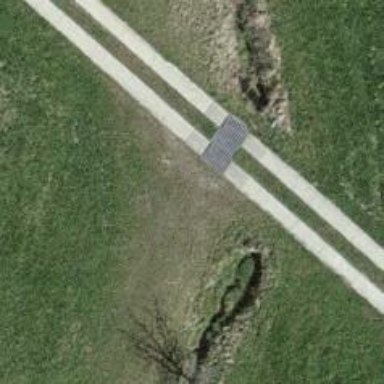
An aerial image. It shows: Cattle grid.